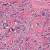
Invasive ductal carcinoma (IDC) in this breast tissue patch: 1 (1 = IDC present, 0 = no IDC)